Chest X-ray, PA view. Patient: 52 years old, sex M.
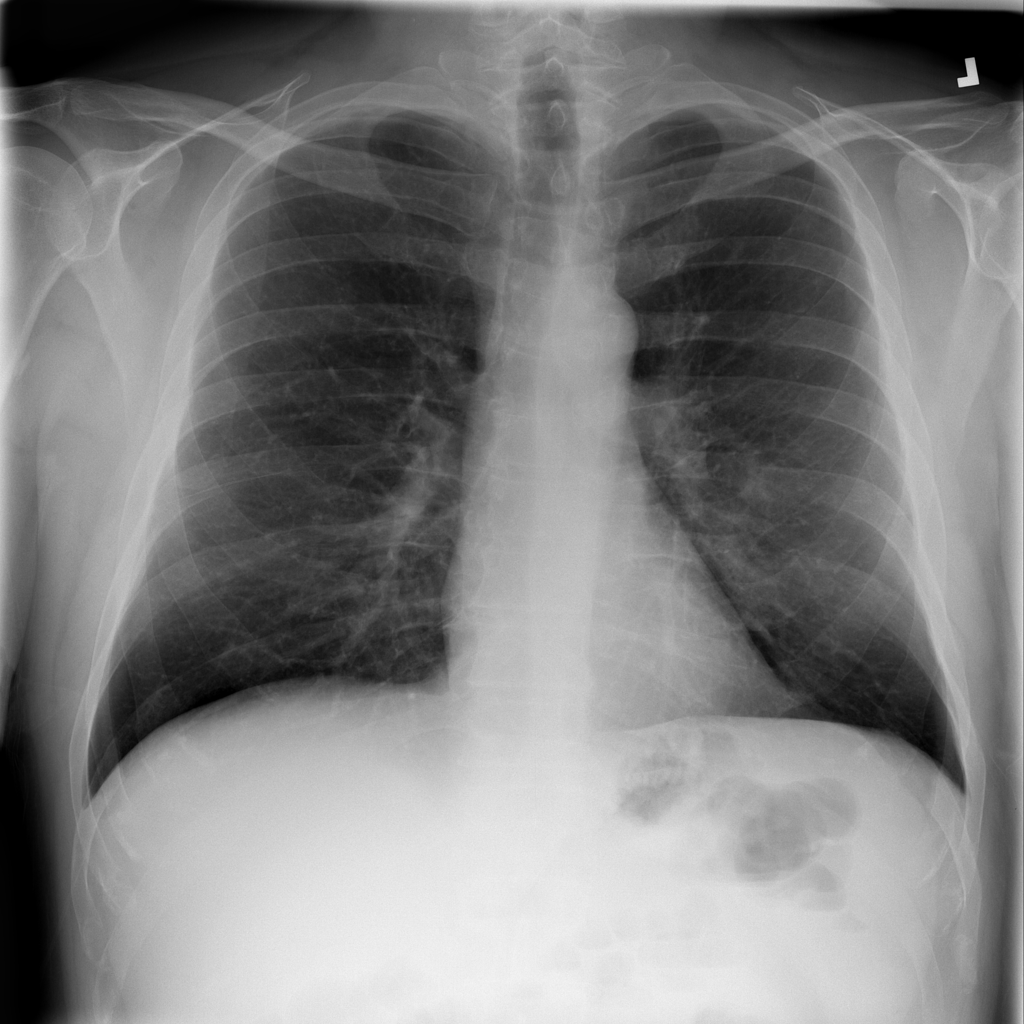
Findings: Effusion